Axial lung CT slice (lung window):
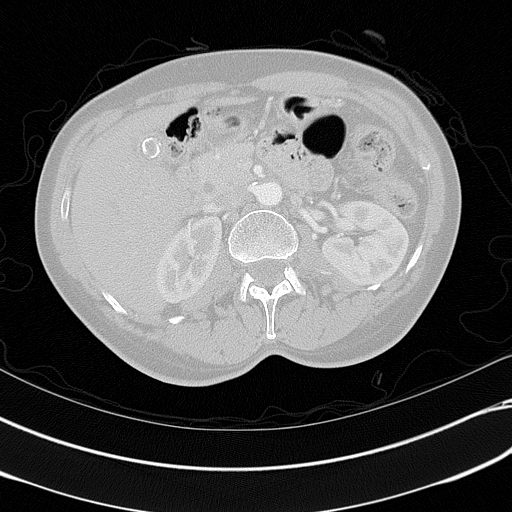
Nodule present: no